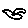
Label: bird